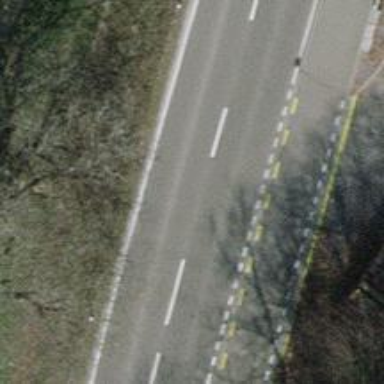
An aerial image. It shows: Secondary road with separate asphalt sidewalk.